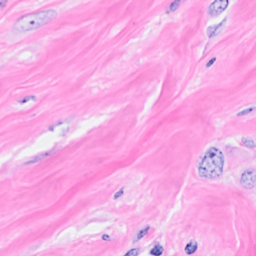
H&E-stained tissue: Breast